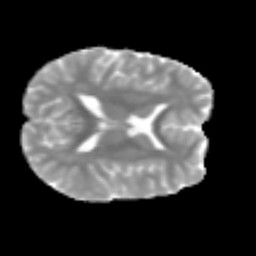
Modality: MD
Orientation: axial
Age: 20
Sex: female
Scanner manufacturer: siemens
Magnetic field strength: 3 T
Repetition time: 2.3 s
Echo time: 0.085 s